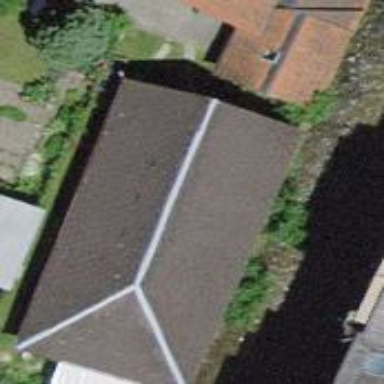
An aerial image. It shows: Rural barn.